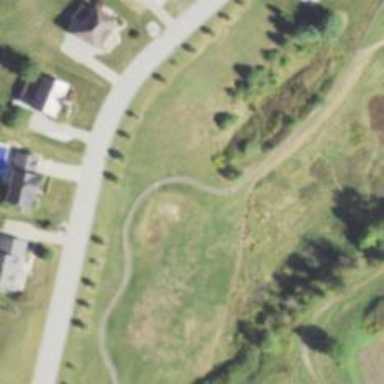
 specifically golf. It features beautiful fairway for golf enthusiasts to enjoy."